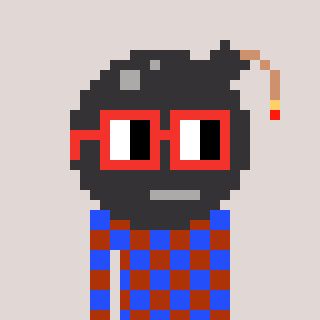
a pixel art character with square red glasses, a bomb-shaped head and a hotbrown-colored body on a warm background